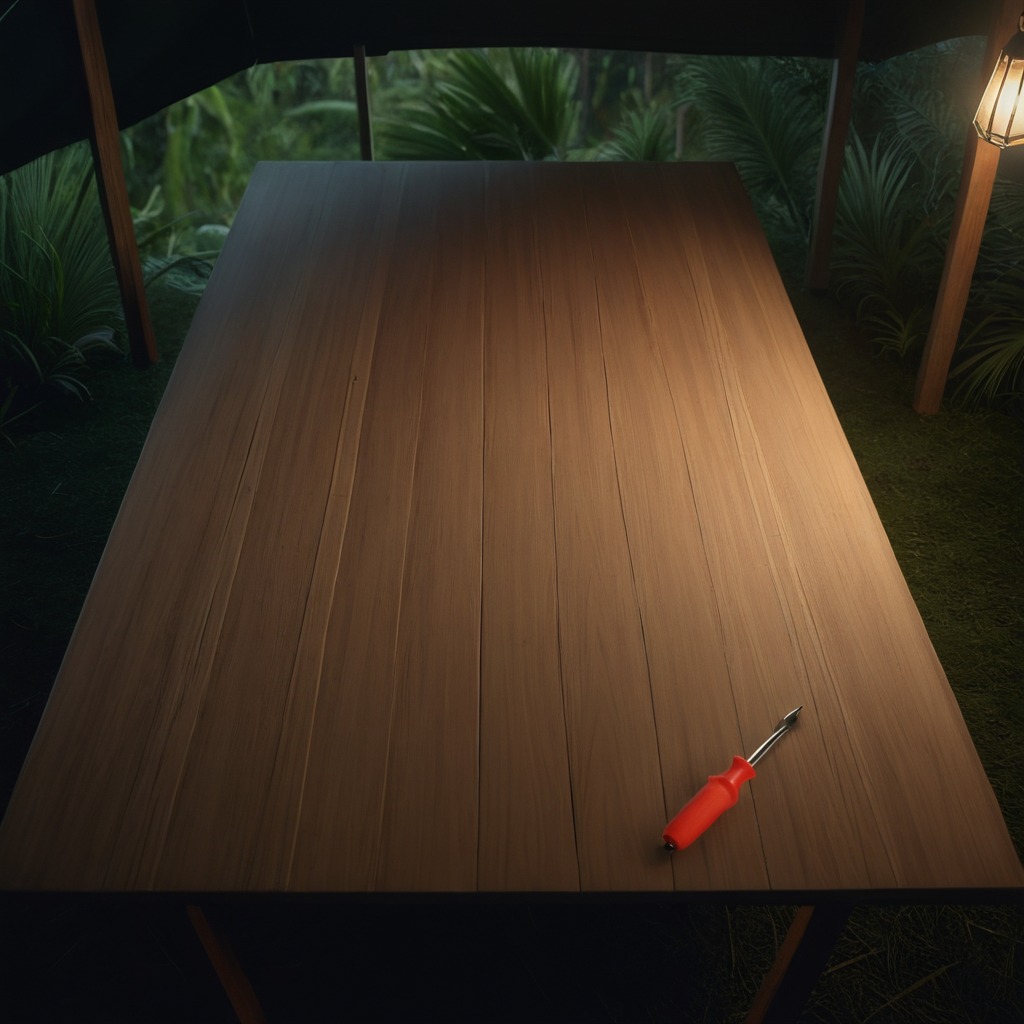
A screwdriver is lying on a wooden table inside a jungle field workshop tent at night.